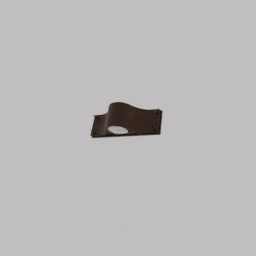
Label: electronics